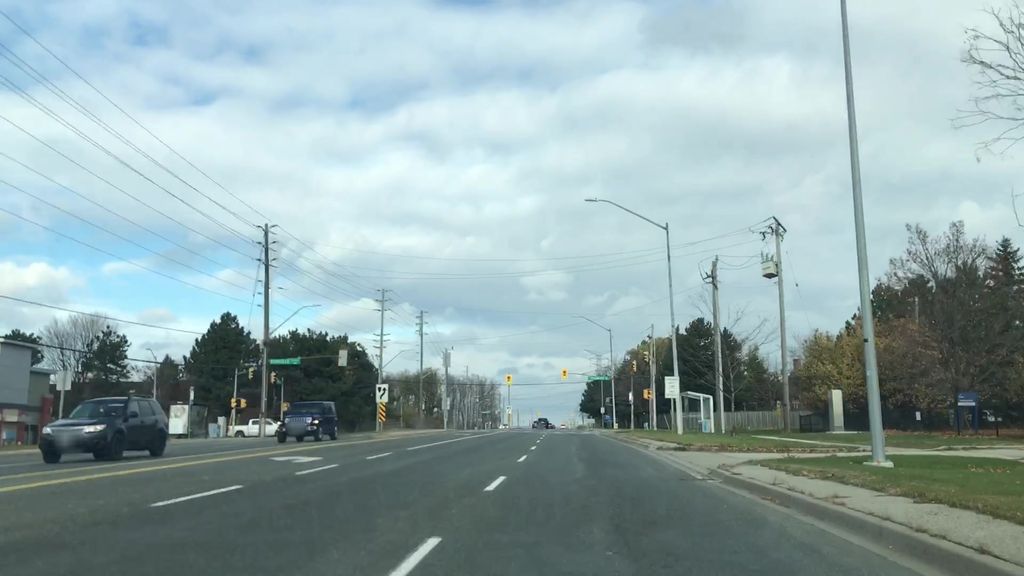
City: toronto